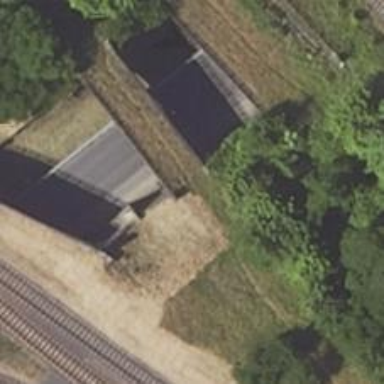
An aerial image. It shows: Abandoned railway bridge leading to yard area.